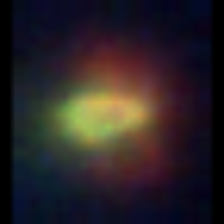
Taxon: NanoPlankton
Group: Other